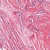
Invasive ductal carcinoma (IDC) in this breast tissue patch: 1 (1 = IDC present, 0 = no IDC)